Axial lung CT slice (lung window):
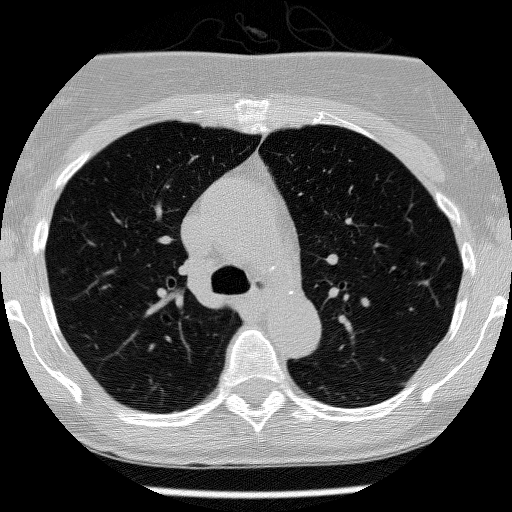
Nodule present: no